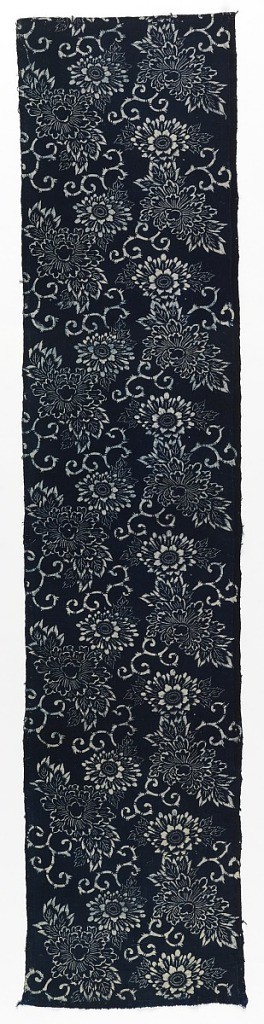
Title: Textile
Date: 19th century
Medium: cotton Technique: plain weave, indigo dyed, resist applied with stencil (katazome)
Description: Flowers with leaves and tendrils in white on blue ground.